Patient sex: M
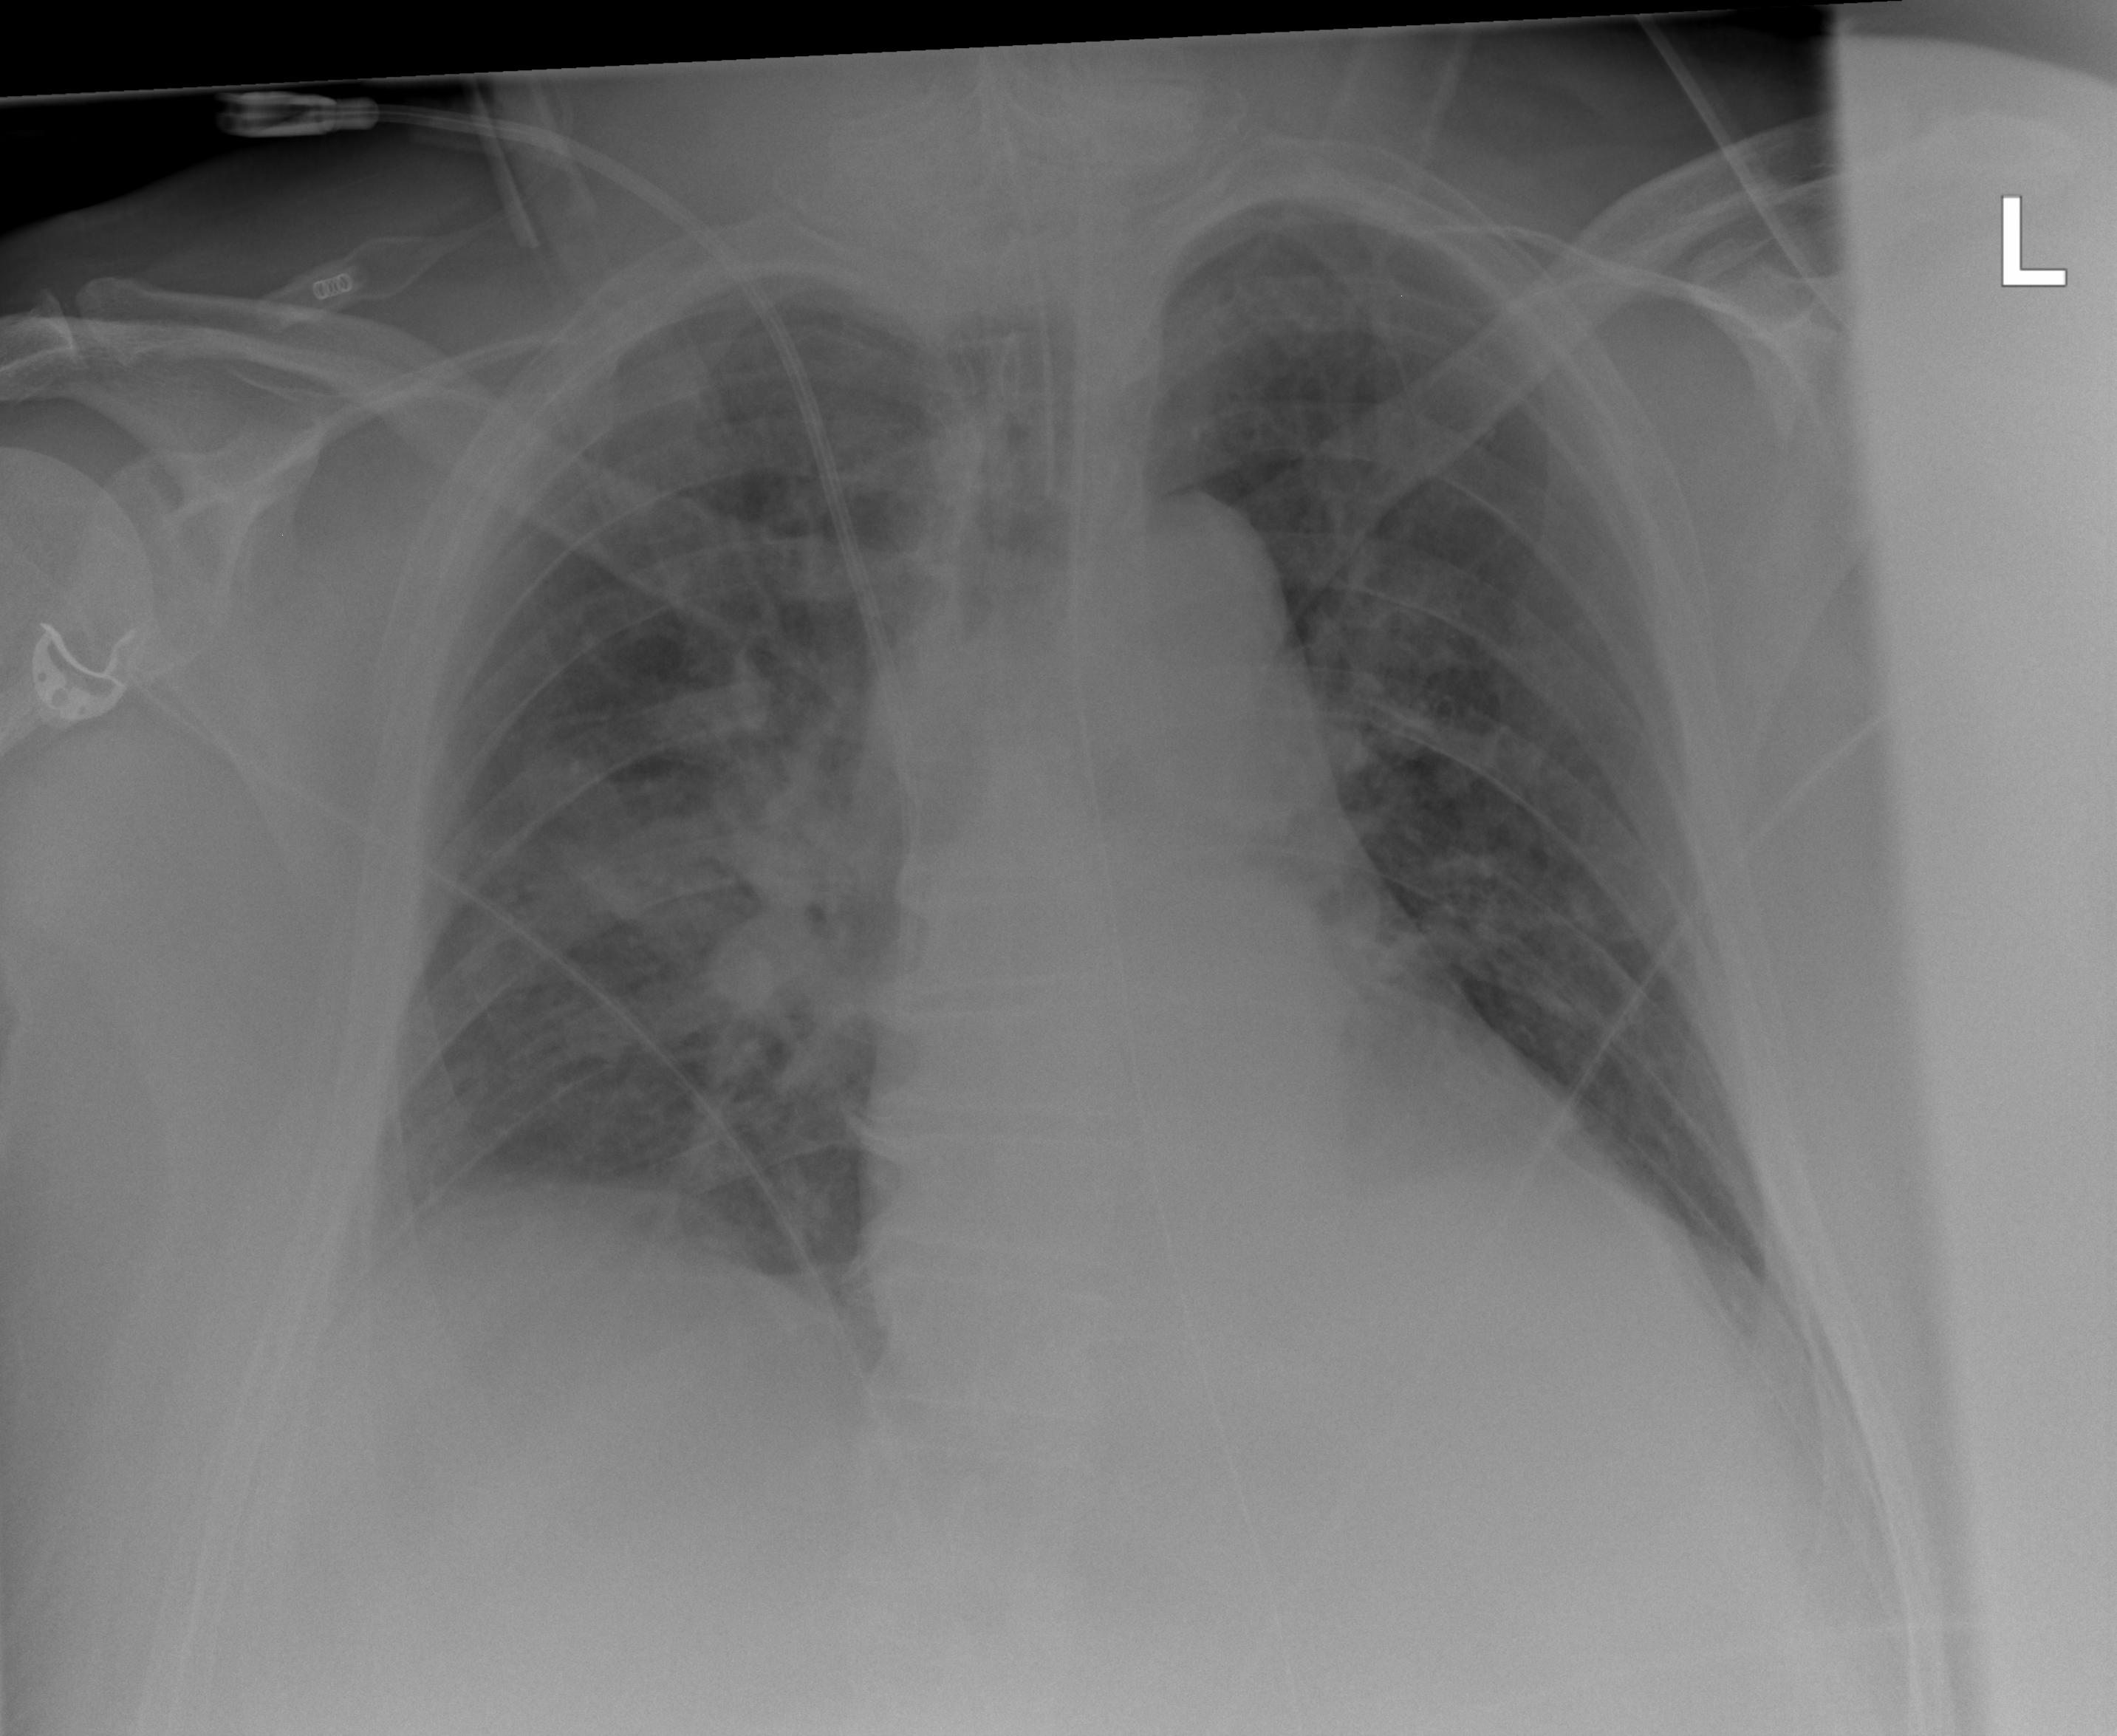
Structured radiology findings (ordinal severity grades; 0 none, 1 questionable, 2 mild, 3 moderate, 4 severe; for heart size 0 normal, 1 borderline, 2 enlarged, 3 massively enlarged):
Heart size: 2
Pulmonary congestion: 2
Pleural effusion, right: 2
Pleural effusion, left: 2
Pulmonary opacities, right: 2
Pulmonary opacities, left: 0
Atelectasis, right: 2
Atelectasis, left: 0